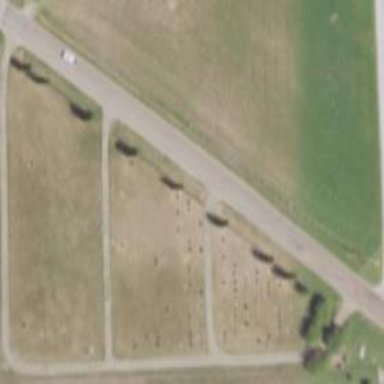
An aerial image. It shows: Cemetery.